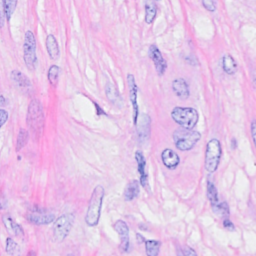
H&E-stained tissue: Breast